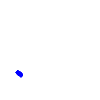
Particle: electron